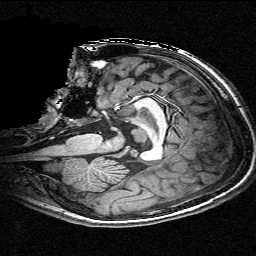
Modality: T1w
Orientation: sagittal
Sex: female
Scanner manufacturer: siemens
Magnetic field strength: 3 T
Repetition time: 2.3 s
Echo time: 0.00336 s